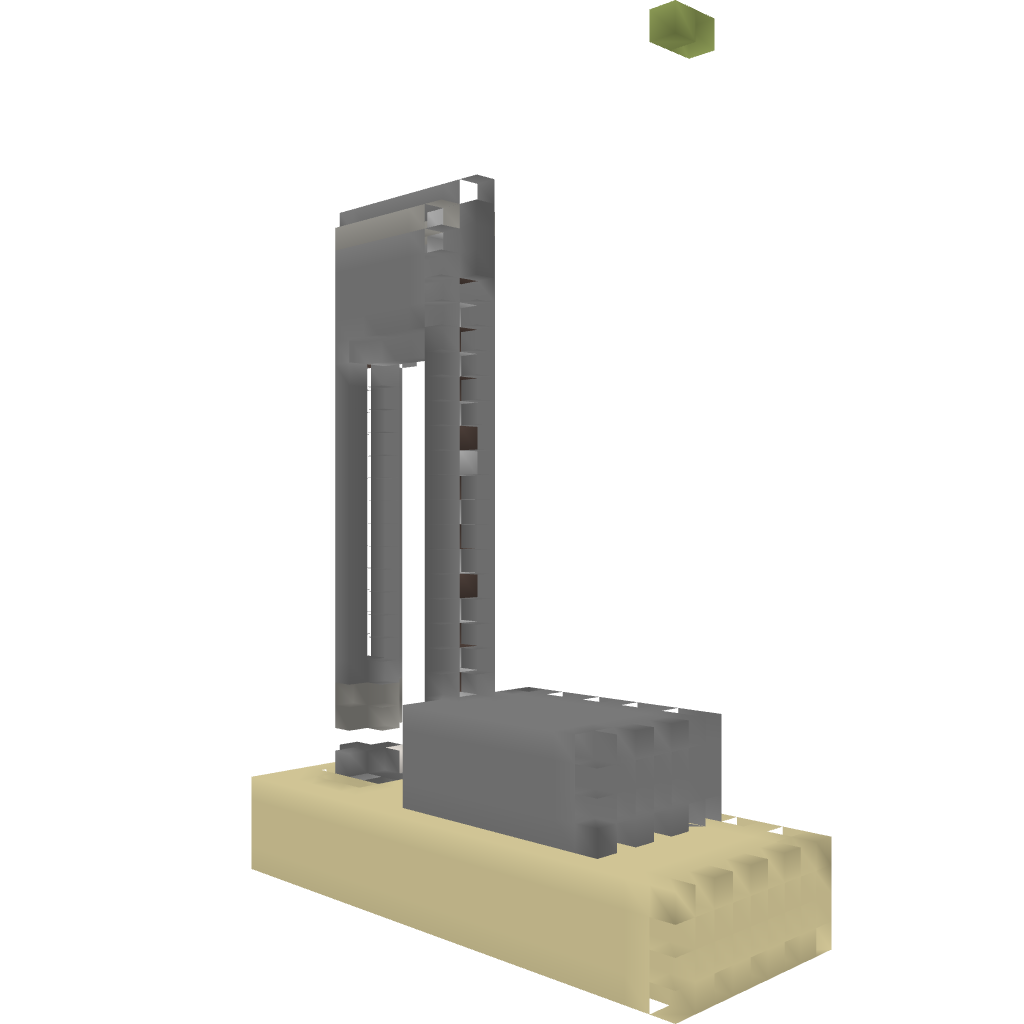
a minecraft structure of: mob grinder v1.0 *CraCK3r*